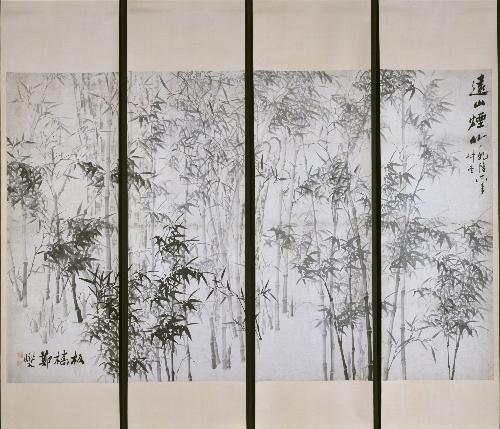
Title: 清  鄭燮  遠山煙竹圖  軸|Misty Bamboo on a Distant Mountain
Artist: Zheng Xie
Artist bio: Chinese, 1693–1765
Date: dated 1753
Object type: Hanging scrolls
Classification: Paintings
Medium: Set of four hanging scrolls; ink on paper
Culture: China
Period: Qing dynasty (1644–1911)
Dimensions: Overall with mounting (each): 107 1/4 × 27 in. (272.4 × 68.6 cm)
Department: Asian Art
Credit line: From the P. Y. and Kinmay W. Tang Family Collection, Gift of Oscar L. Tang, 1990
Accession year: 1990
Repository: Metropolitan Museum of Art, New York, NY
Tags: Bamboo